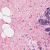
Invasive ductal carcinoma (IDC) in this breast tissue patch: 0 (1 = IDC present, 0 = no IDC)